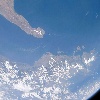
Label: water